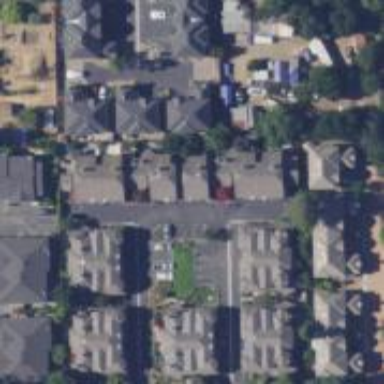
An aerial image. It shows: Living street.